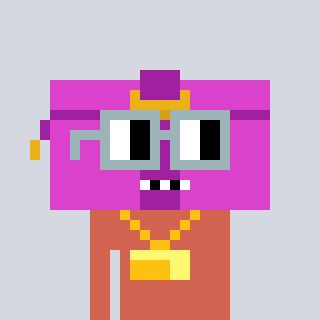
a pixel art character with square dark gray glasses, a clutch-shaped head and a peachy-colored body on a cool background